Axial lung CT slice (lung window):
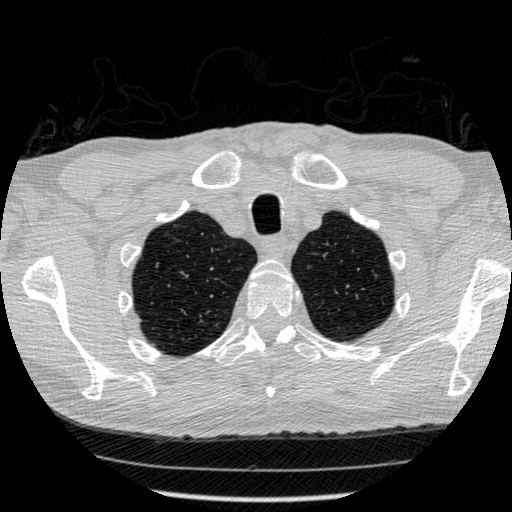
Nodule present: no